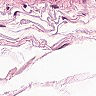
Metastatic tissue present: no